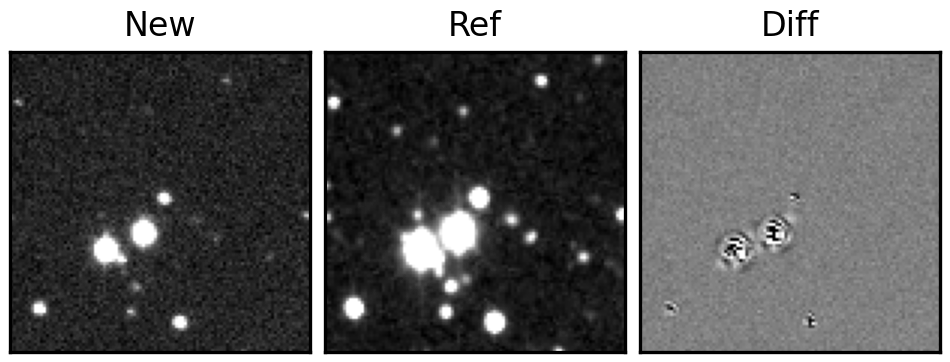
Label: bogus